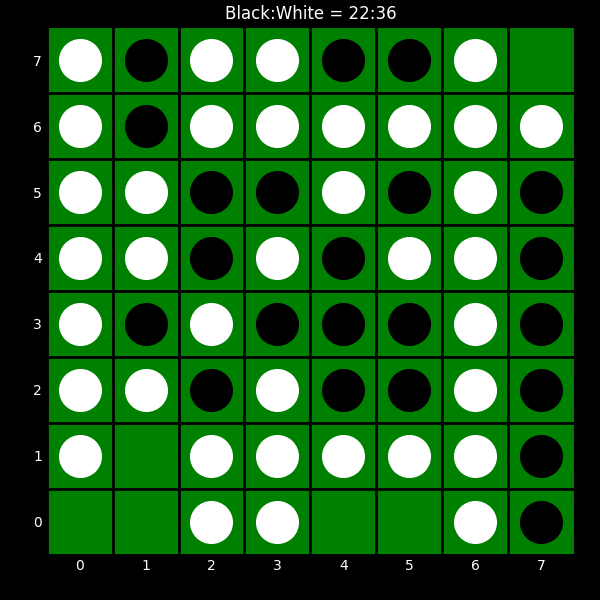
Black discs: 22
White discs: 36